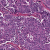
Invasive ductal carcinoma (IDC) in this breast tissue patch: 1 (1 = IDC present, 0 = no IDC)